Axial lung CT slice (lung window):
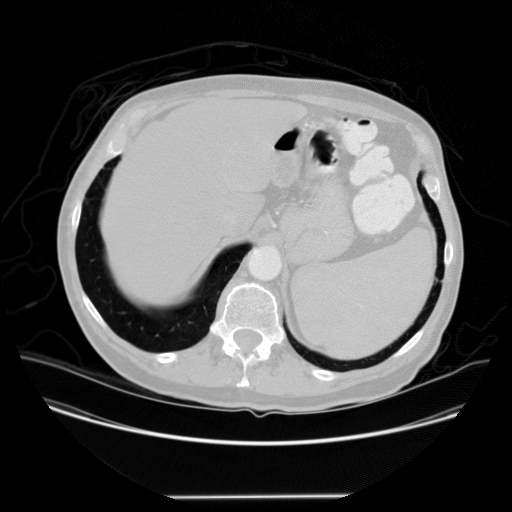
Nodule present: no